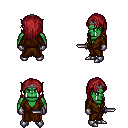
a pixel art fantasy rpg character, male body template, orc, green skin, brown robe, red pants, brunette long hairstyle, iron tiara, metal gloves, metal boots, dagger, four views (front, back, left, right), 2x2 character sprite sheet, small pixel art, hard edges, no anti-aliasing